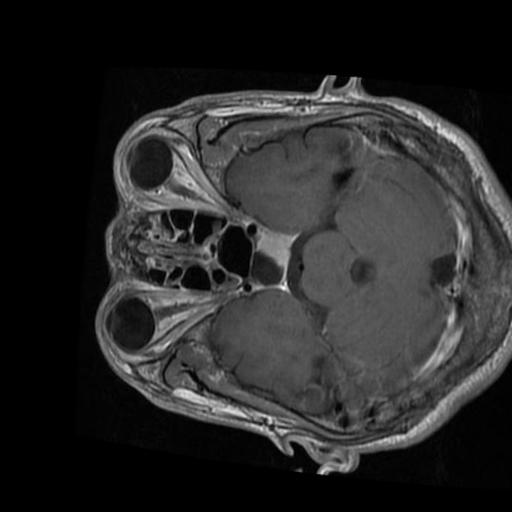
Label: brain_tumor